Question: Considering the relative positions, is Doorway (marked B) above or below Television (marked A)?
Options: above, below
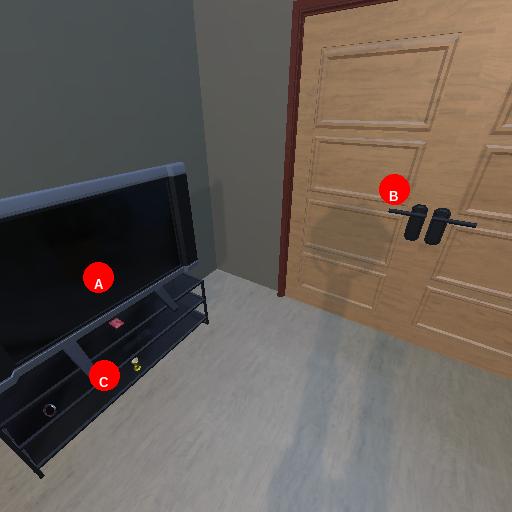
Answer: above